Interaction volume radius: 5 \u00c5
Interaction volume height: 15 \u00c5
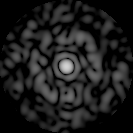
Disorder parameter: 0.8477